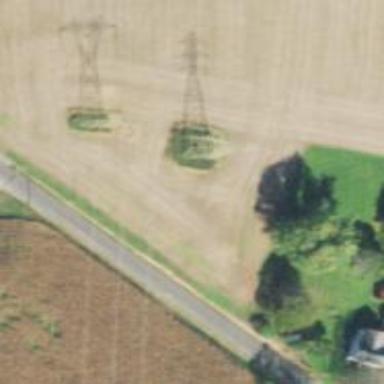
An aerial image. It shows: Lattice structure tower used for power transmission.